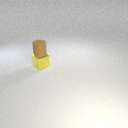
small yellow metal cube below small brown rubber cylinder